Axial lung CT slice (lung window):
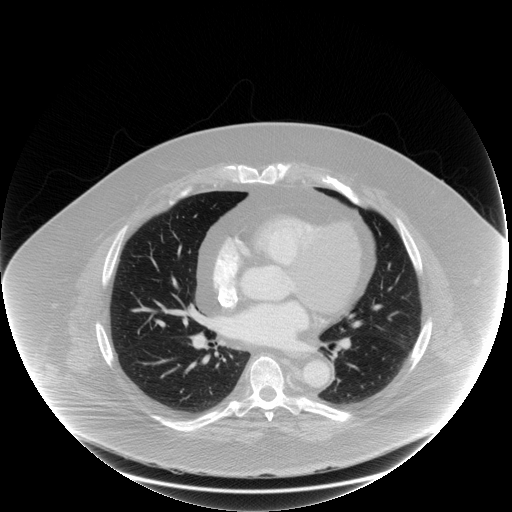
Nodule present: no